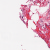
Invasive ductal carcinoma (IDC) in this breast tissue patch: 0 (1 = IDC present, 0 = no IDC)